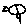
Label: fish